Question: My code is split over two lines like so:

I'm trying to match part of the URL by using the following regex:
'''
https://www.url.com/(.*?)">Please Click Here
'''
I have tried using '/s' and '/m' on the line but doesn't seem to match.
Any advice?
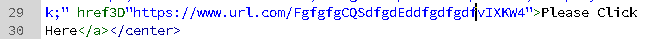
Answer: The problem is that "Please Click Here" won't match this:
'''
Please Click
Here
'''
The latter contains whitespace characters like '
', '
' (maybe), and possibly ' '. Although it doesn't look like it contains ' ' from the image you posted, it's better to try to handle that scenario, too. The '\s' expression will catch a simple space (''), as well as each of these characters.
Use this regex instead:
'''
https://www\.url\.com/(?:[^"]*)(?=">Please\s+Click\s+Here)
'''
Edit: tweaked further to return only the URL, not "Please Click Here" and the '">'.